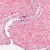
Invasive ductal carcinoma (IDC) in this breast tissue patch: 0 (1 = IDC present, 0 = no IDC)